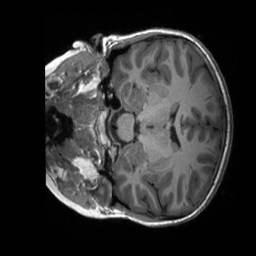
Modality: T1w
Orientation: coronal
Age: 12
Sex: male
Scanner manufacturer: siemens
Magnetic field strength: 3 T
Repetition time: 2.3 s
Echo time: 0.00232 s